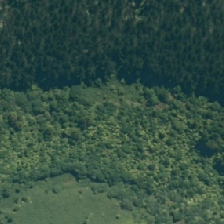
Land cover: low_producing_grassland